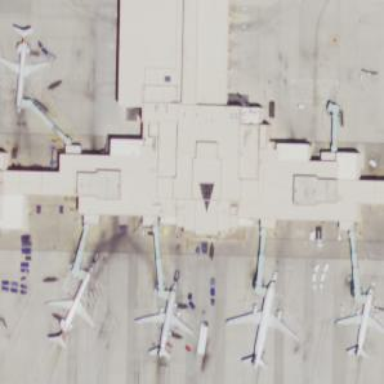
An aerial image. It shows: Airport gate.